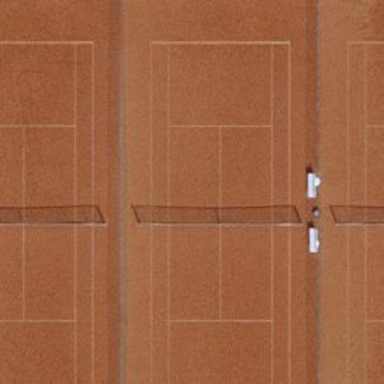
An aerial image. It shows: Tennis court on the leisure land pitch.